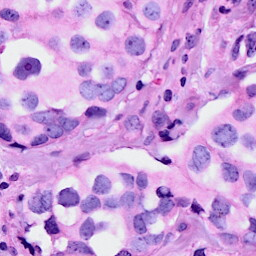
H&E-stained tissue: Breast